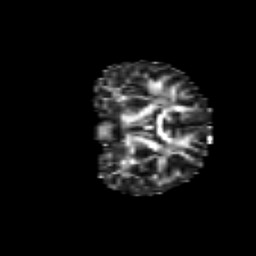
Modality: FA
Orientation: coronal
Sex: female
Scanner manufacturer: siemens
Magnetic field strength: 3 T
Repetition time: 5 s
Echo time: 0.071 s